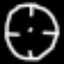
Label: clock